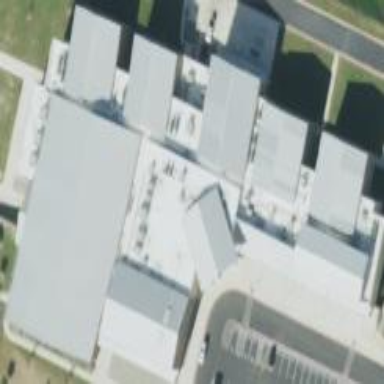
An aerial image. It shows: School building.